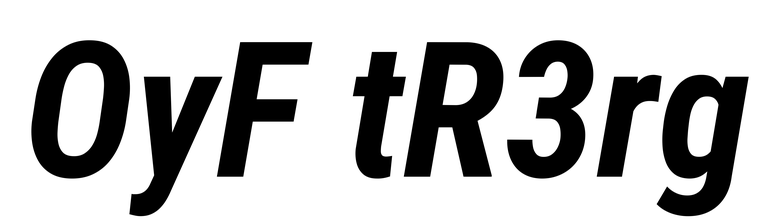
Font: Roboto-Italic_Condensed_Bold_Italic